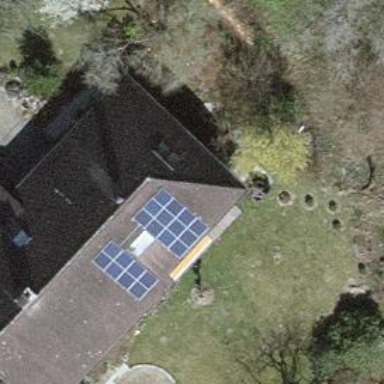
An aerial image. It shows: Solar power generator using photovoltaic method with solar photovoltaic panel types.